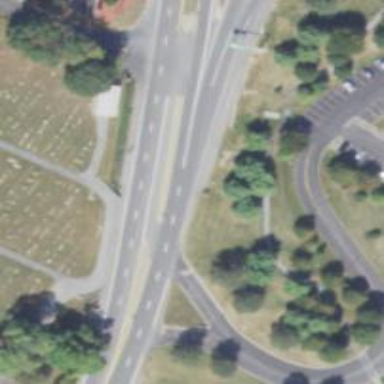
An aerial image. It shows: Primary link highway with asphalt surface.